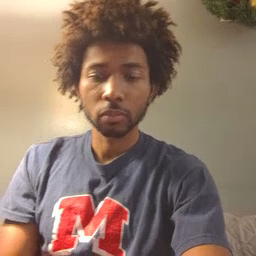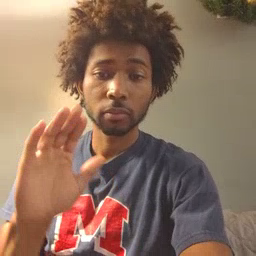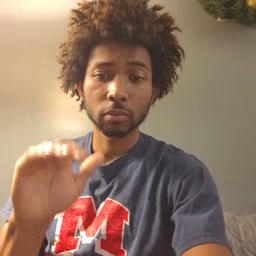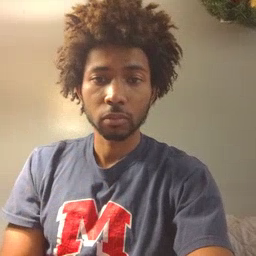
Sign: bye